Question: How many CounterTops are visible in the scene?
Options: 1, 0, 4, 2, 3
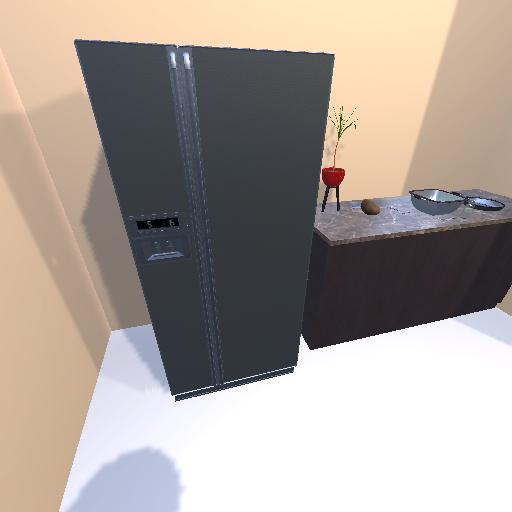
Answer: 1